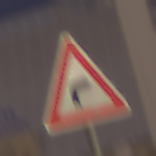
Verkehrszeichen: KurveRechts
Umgebung: Outdoor, Urban
Tageszeit: Night
Wetter: Overcast
Licht: Artificial
Jahreszeit: Winter
Kontrast: MediumContrast